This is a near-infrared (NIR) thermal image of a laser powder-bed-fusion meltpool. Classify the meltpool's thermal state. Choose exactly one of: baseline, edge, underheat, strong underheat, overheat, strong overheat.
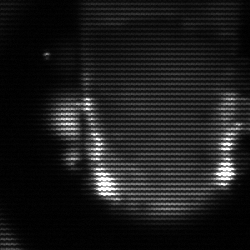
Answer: baseline